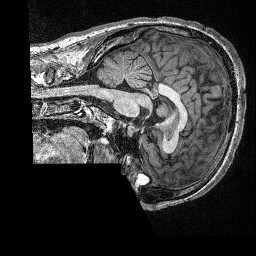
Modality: T1map
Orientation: sagittal